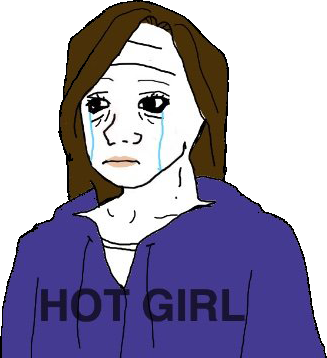
Label: 5_Tired_Wojak